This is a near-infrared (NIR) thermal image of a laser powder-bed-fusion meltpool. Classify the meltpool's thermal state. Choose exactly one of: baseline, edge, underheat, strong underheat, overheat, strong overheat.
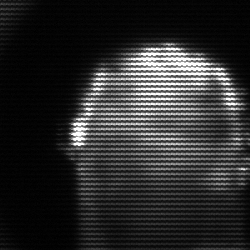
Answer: baseline